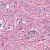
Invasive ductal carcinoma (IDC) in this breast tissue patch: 1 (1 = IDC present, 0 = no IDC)